Question: From what I've learned, it is semantic to place your navigation links and elements within a '<nav>'. However, I have also seen many people putting their navigation links and elements within an '<aside>' when their navigation content is beside the page's main content.
In the way I'm currently developing my website, I have "CHECK-IN", "CHECK-OUT", and "BOOK NOW" in a '<header>' and multiple navigation links in a '<nav>' along the left side of the page.
Should I keep my navigation content inside of a '<nav>' or place it inside of an '<aside>'? Which one is semantically correct and most accessible?

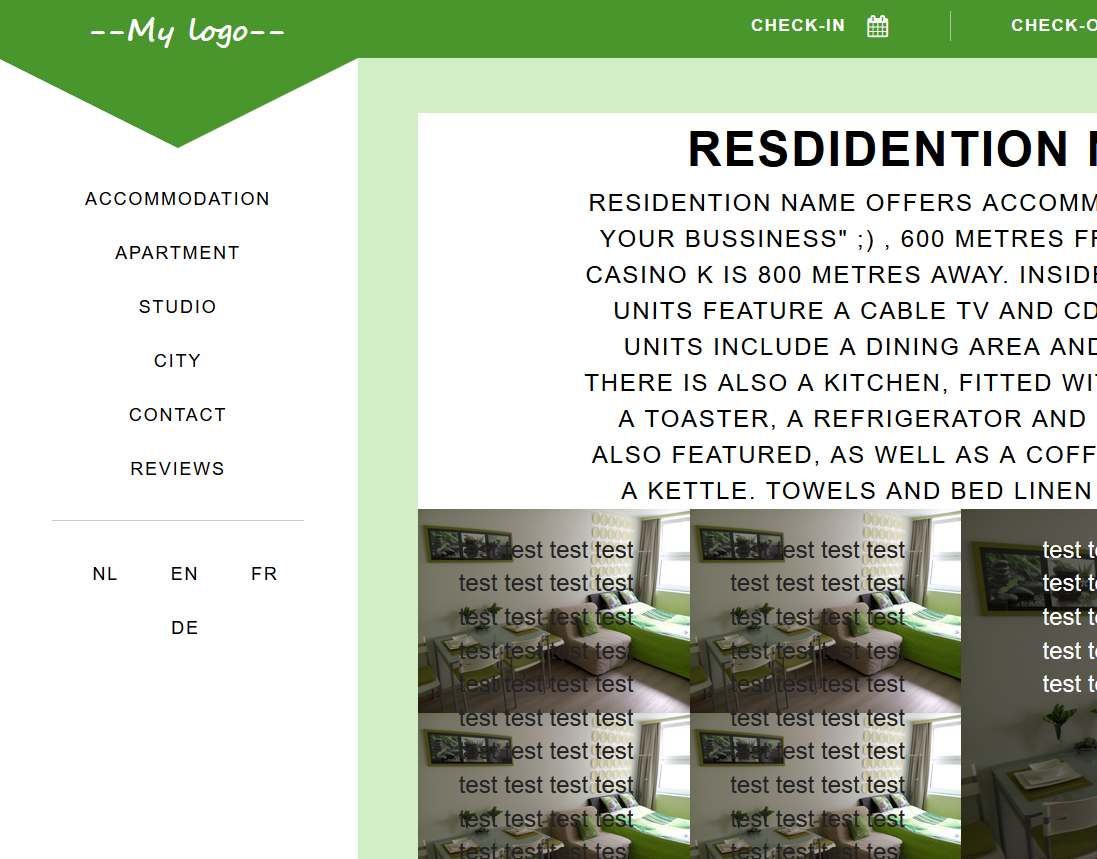
Answer: You shouldn't use 'aside' in this case.
It is your navigation, so the <URL> is obviously the best choice here.
There is no point in using the <URL> just because something gets displayed in a sidebar. The choice whether to use 'aside' should depend on the content and its purpose in context, not on the CSS.
'aside' is for "tangentially related" content, but the primary navigation is hardly only "tangentially" related to the document.